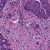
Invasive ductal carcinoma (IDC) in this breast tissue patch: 1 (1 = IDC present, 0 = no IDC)